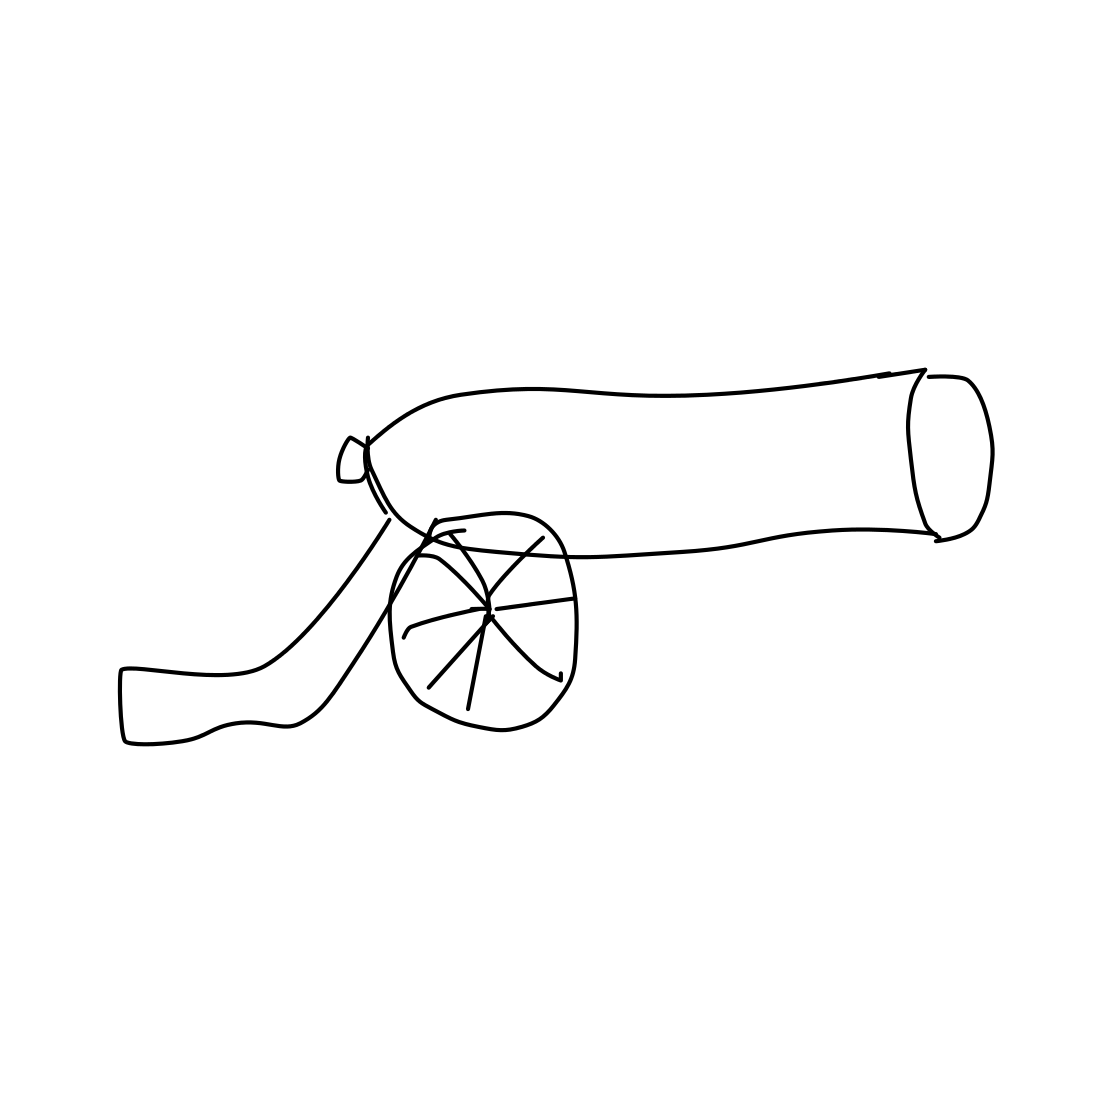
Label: cannon